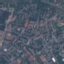
Land use / land cover class: Residential